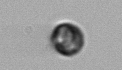
Label: Dinophyceae